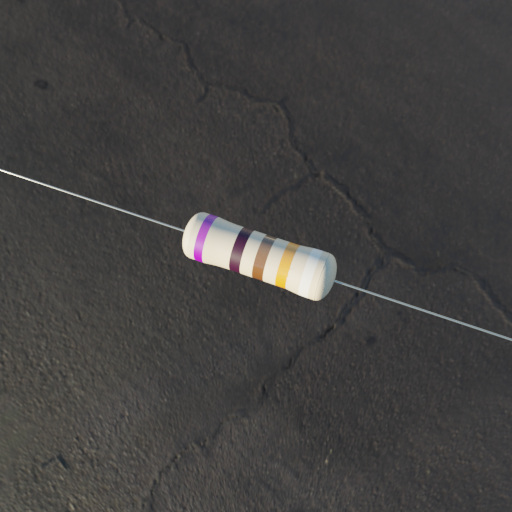
Resistor colour bands (in order): violet, black, brown, orange, white